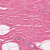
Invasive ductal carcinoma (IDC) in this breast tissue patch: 0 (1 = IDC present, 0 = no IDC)